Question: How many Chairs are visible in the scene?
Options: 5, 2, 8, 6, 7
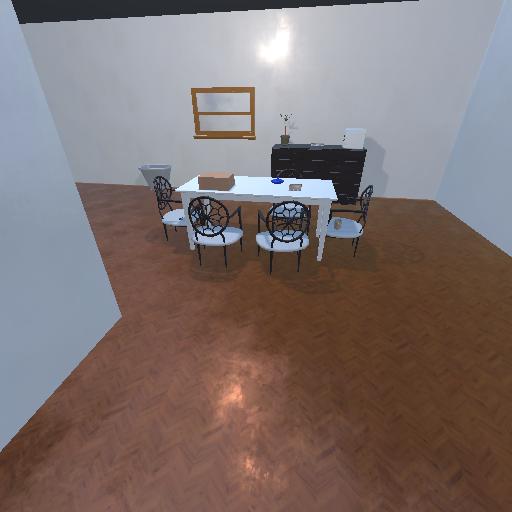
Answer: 5